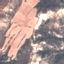
Land use / land cover: HerbaceousVegetation